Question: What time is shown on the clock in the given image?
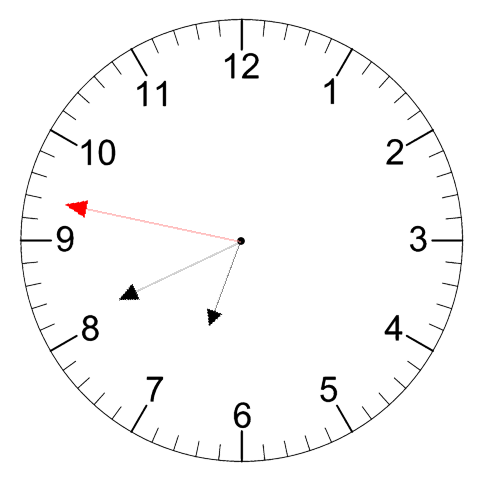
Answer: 06:40:47